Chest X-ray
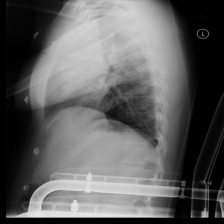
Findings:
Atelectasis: negative
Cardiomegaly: negative
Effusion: negative
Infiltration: positive
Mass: negative
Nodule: negative
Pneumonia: positive
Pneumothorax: negative
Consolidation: negative
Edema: positive
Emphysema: negative
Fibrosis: negative
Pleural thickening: negative
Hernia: negative